Interaction volume radius: 10 \u00c5
Interaction volume height: 10 \u00c5
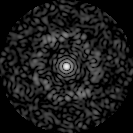
Disorder parameter: 0.8244